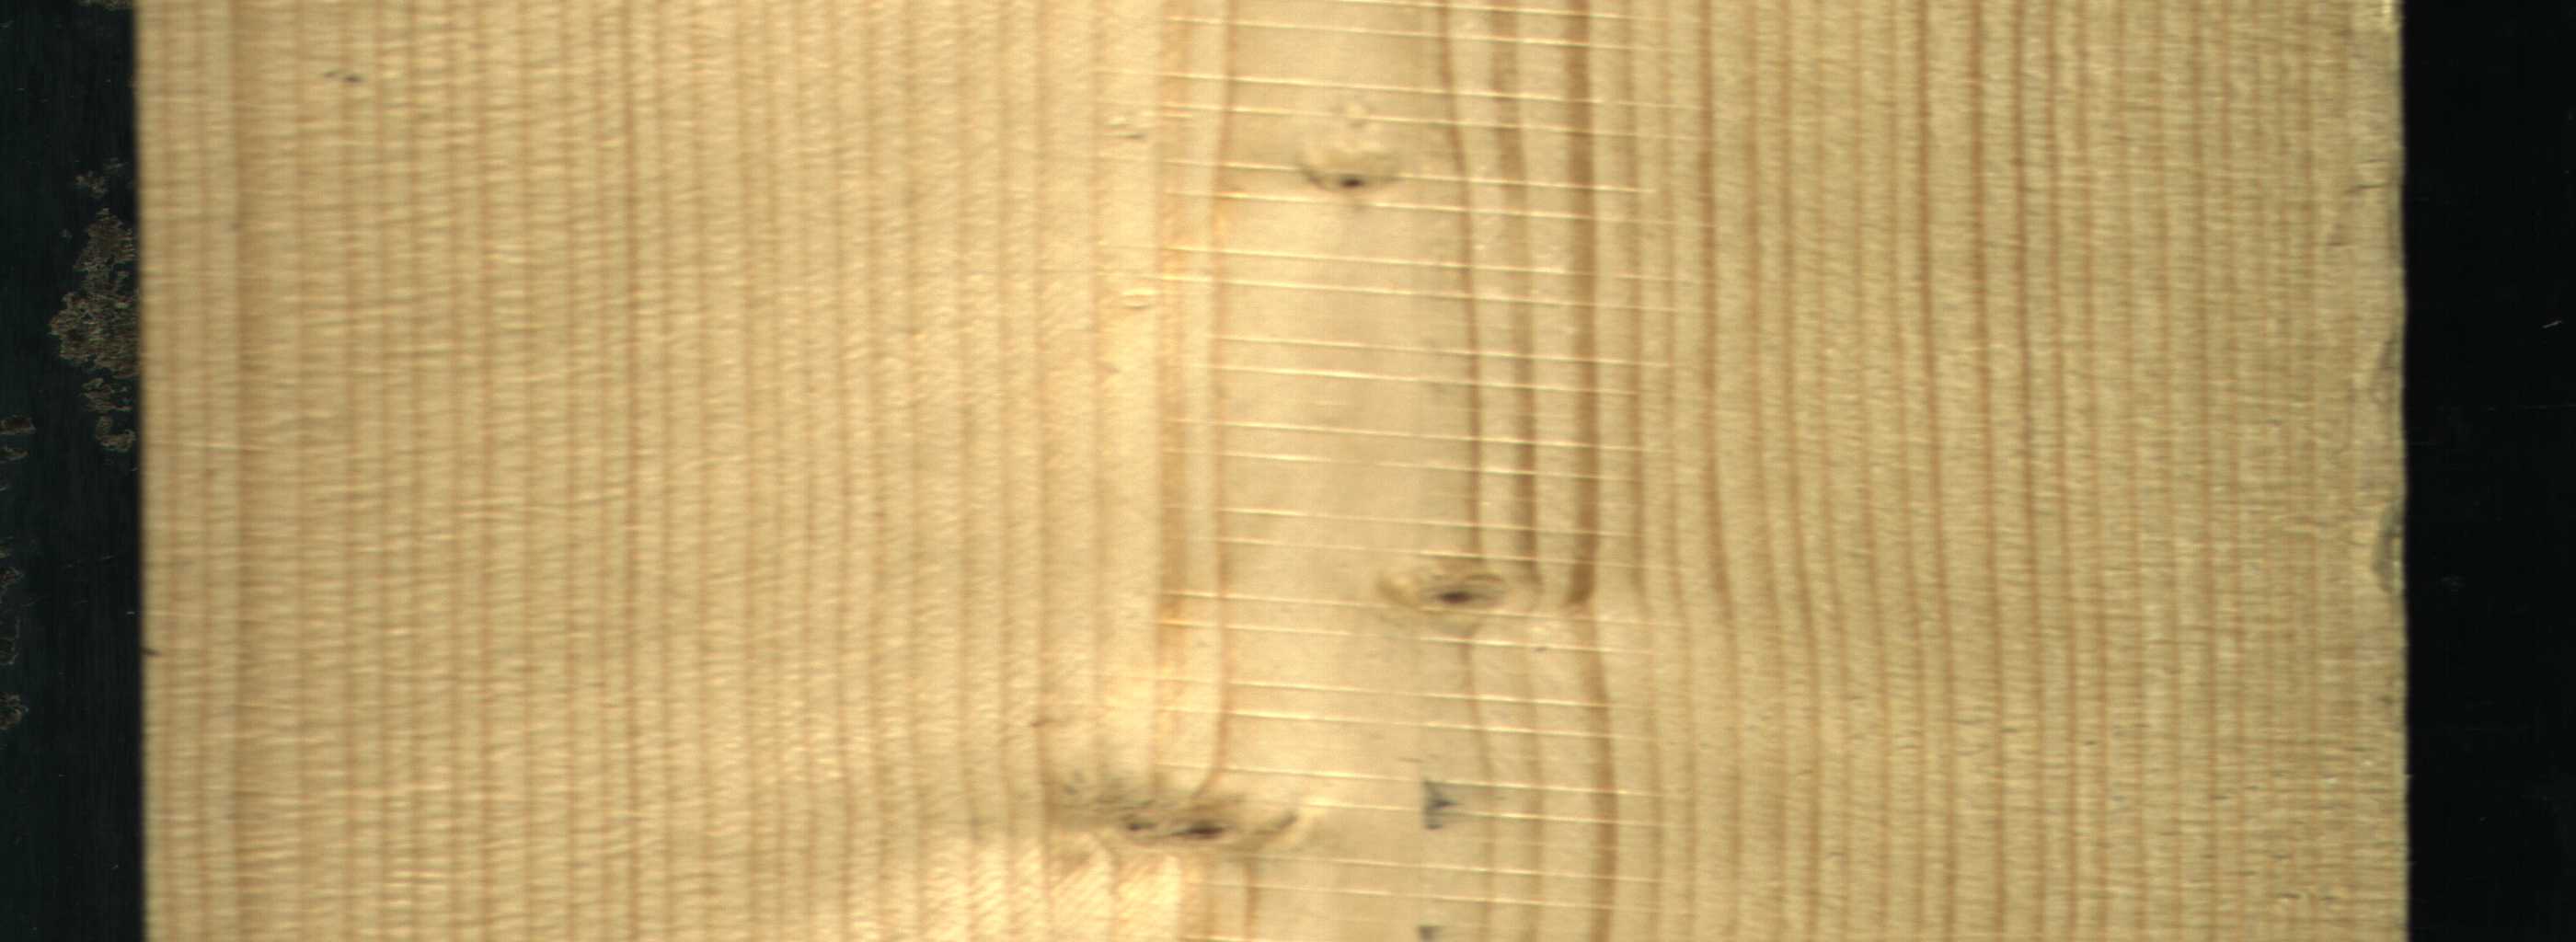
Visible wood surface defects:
Live_Knot
Live_Knot
Live_Knot